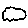
Label: cloud